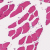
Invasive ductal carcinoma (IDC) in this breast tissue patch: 0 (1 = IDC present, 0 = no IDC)